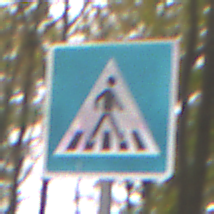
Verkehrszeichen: FussgaengerueberwegLinks
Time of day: Midday
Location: Outdoor (Nature)
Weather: Overcast
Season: NotSpecified
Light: Natural